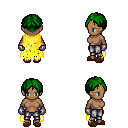
a pixel art fantasy rpg character, female body template, human, dark skin, yellow tattered cape, metal pants, green parted hairstyle, metal gloves, brown slippers, four views (front, back, left, right), 2x2 character sprite sheet, small pixel art, hard edges, no anti-aliasing